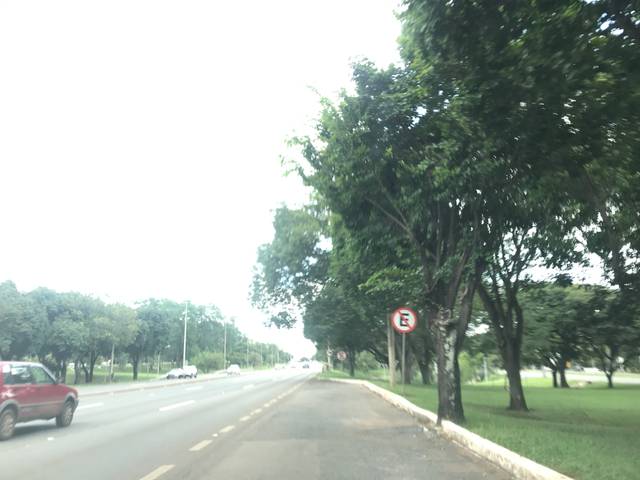
Region: Brazil
Coordinates: -15.779, -47.881